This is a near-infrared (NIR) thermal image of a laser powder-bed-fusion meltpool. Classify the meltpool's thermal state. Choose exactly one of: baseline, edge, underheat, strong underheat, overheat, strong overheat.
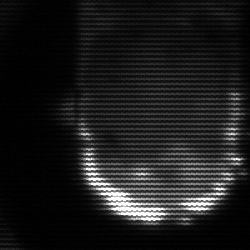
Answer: baseline